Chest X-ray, AP view. Patient: 35 years old, sex F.
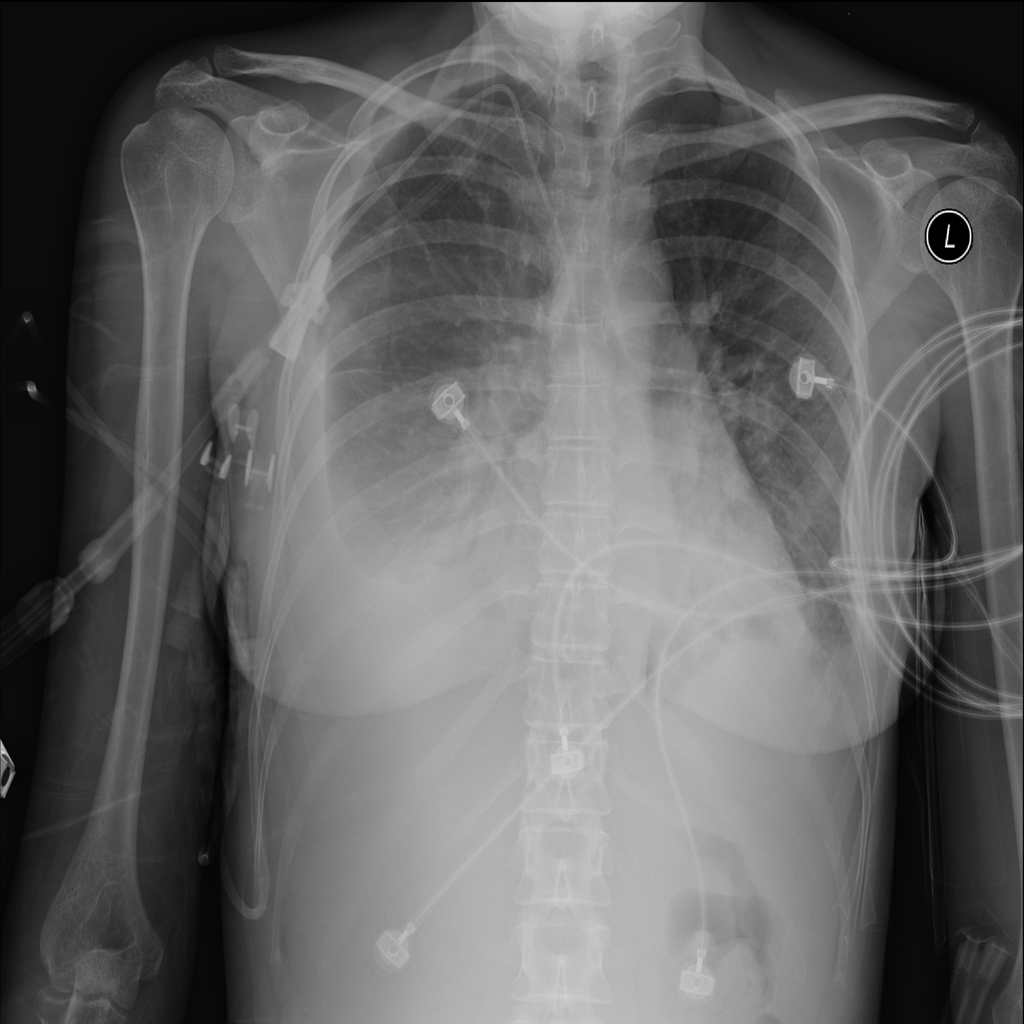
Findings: Infiltration